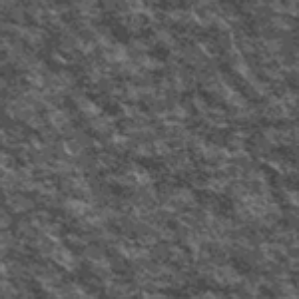
Label: frost